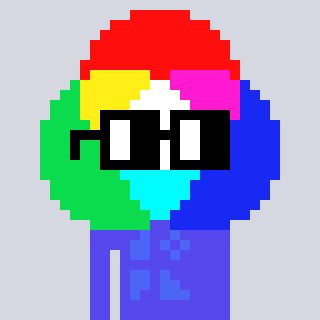
a pixel art character with square black glasses, a color circle-shaped head and a computerblue-colored body on a cool background